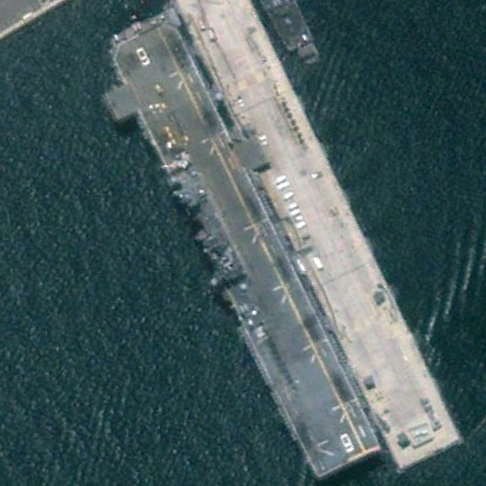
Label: Wasp-class_assault_ship